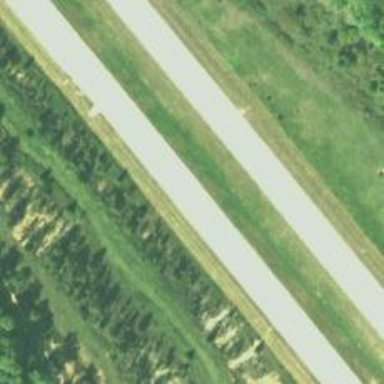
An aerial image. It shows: Trunk highway with expressway features.